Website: lowes
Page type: stored-credit-cards
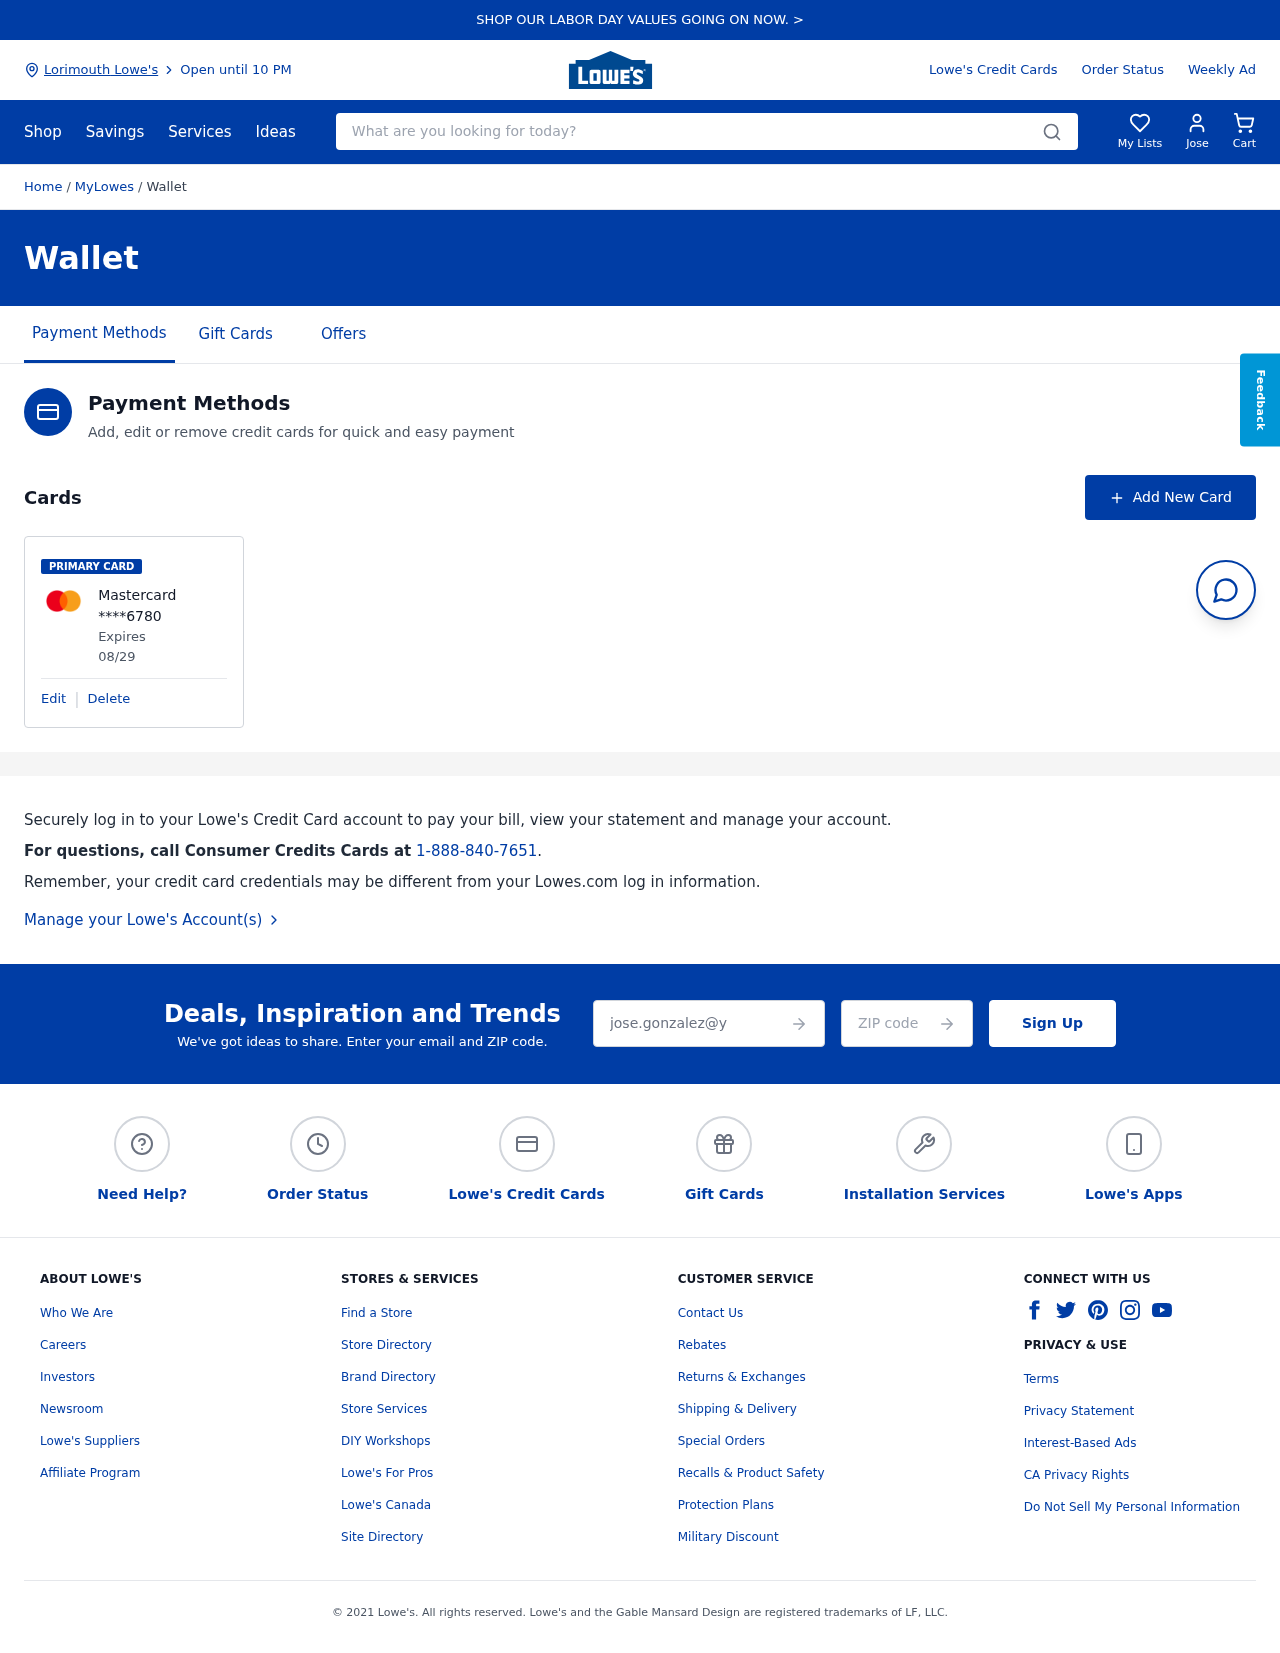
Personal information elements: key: PII_CARD_EXPIRY
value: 08/29
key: PII_CARD_LAST4
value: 6780
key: PII_CARD_TYPE
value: Mastercard
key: PII_CITY
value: Lorimouth Lowe's
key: PII_EMAIL
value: jose.gonzalez@yahoo.com
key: PII_FIRSTNAME
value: Jose
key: PII_POSTCODE
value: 08089
Search elements: key: HEADER_SEARCH
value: What are you looking for today?